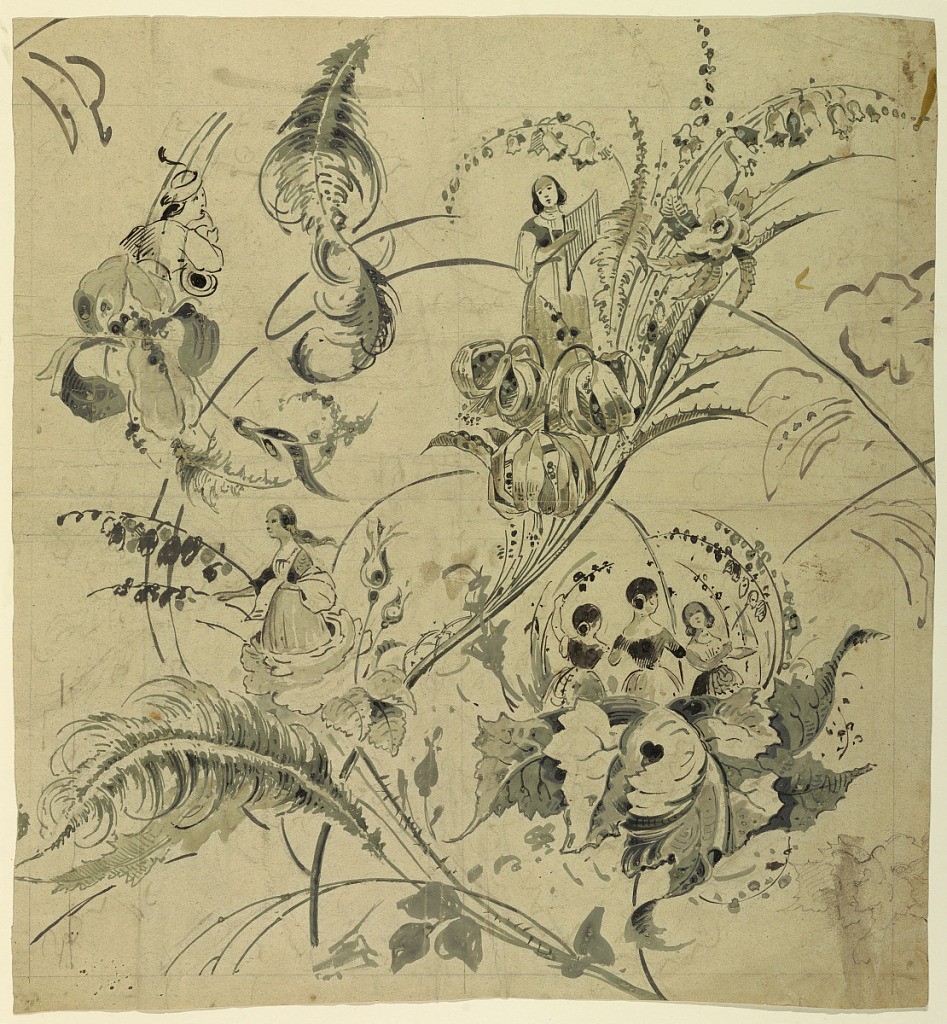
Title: Design for Textile or Wallpaper
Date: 19th century
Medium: Brush and watercolor on paper
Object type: Drawing
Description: Design for textile or wallpaper that shows flowers in vine-like arrangement in which young women and a young man appear. Painting is carried out in shades of grey.